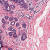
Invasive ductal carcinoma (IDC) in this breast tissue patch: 0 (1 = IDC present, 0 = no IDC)